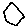
Label: hexagon